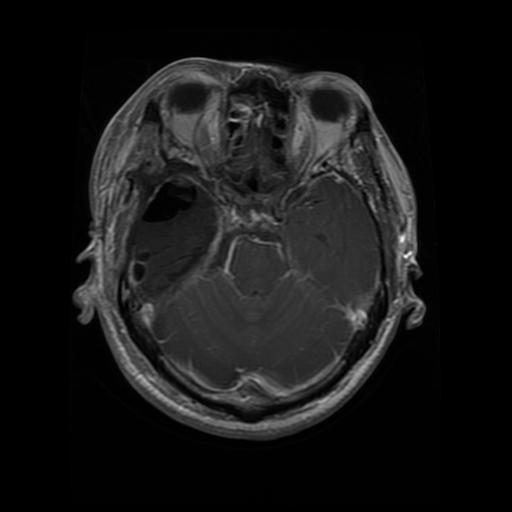
Label: glioma